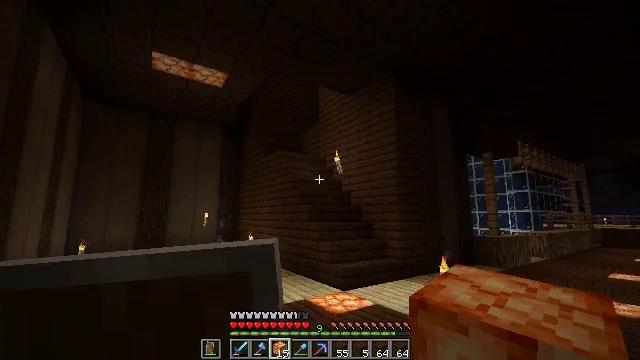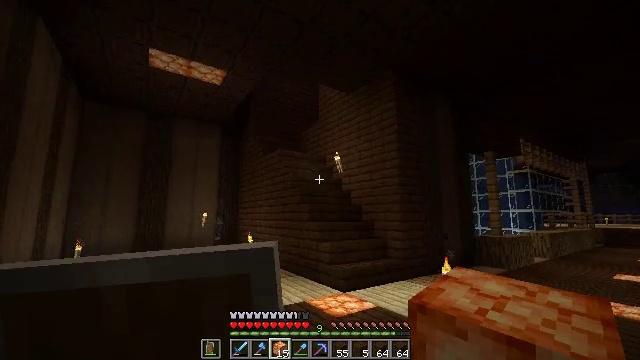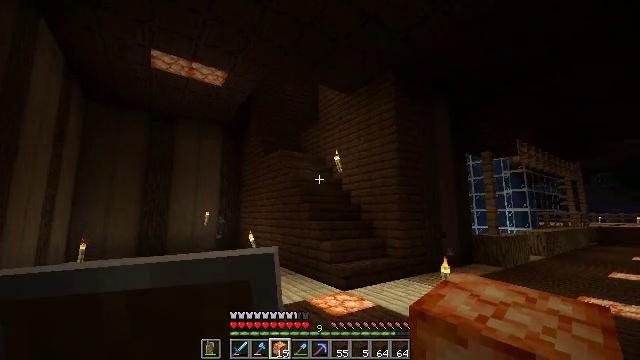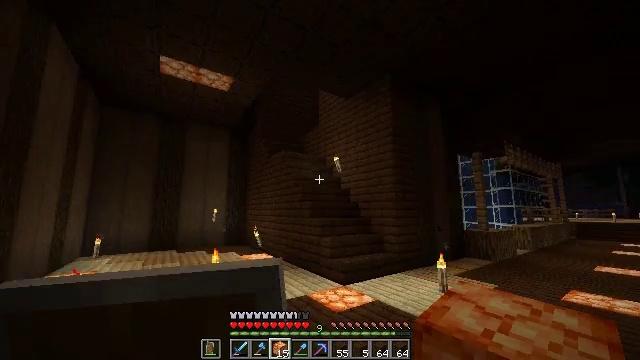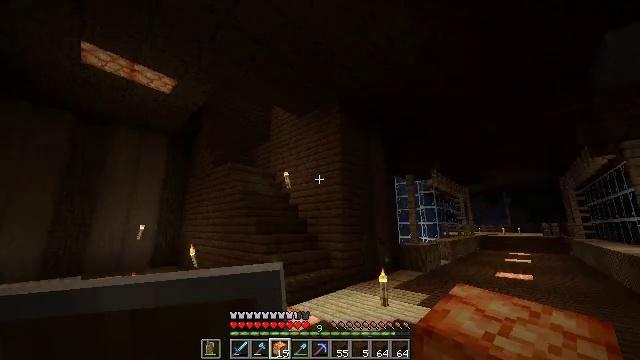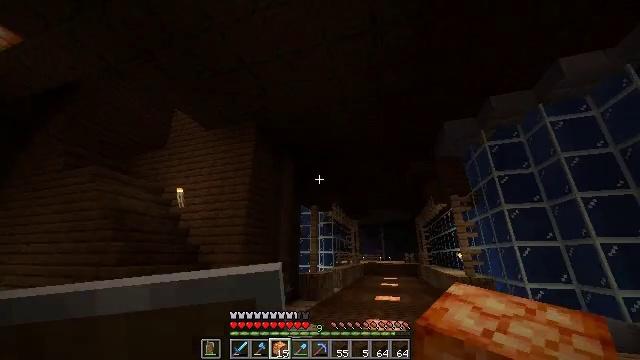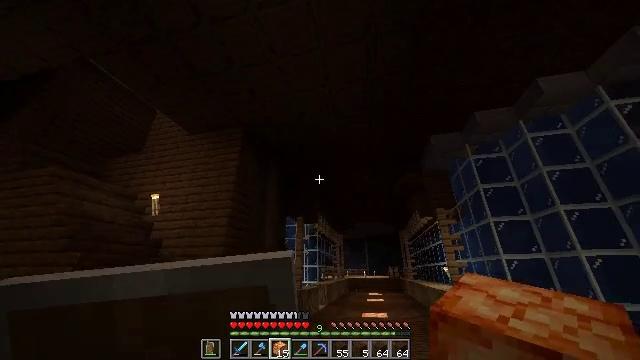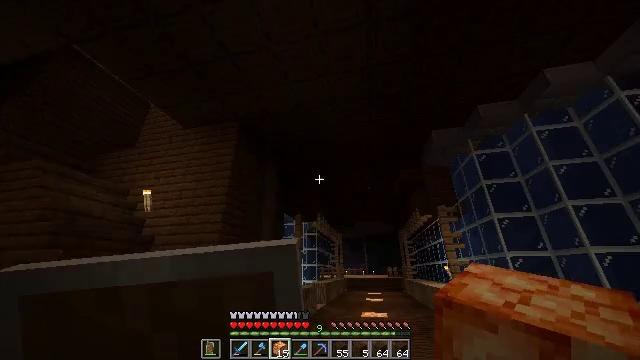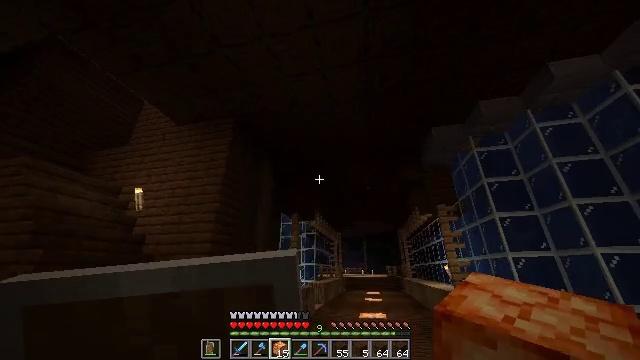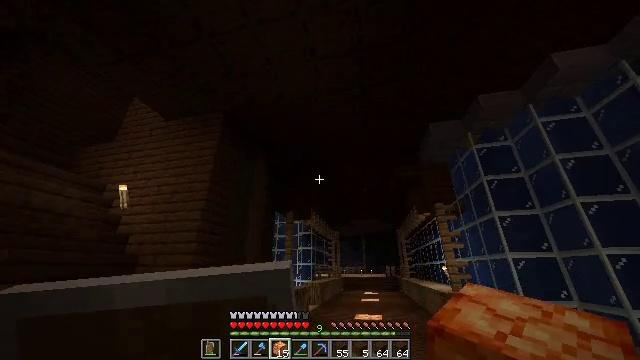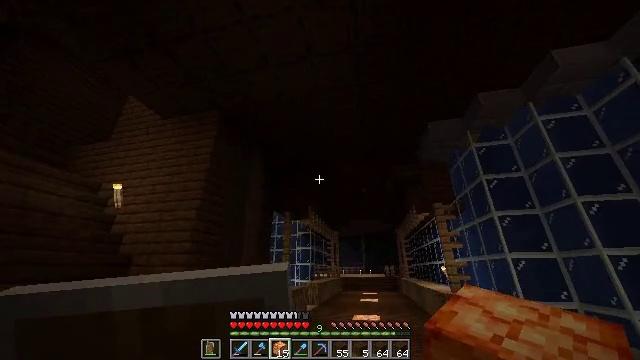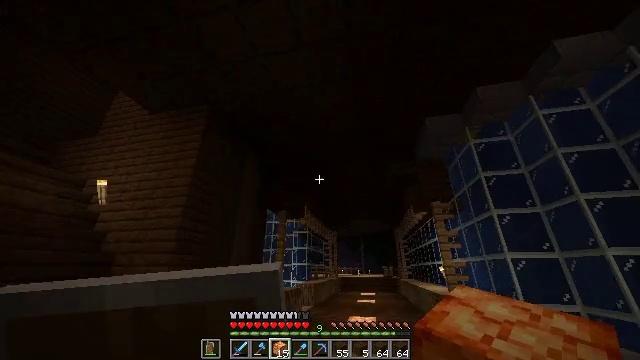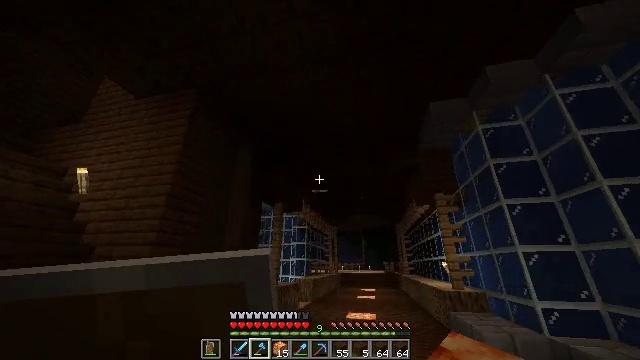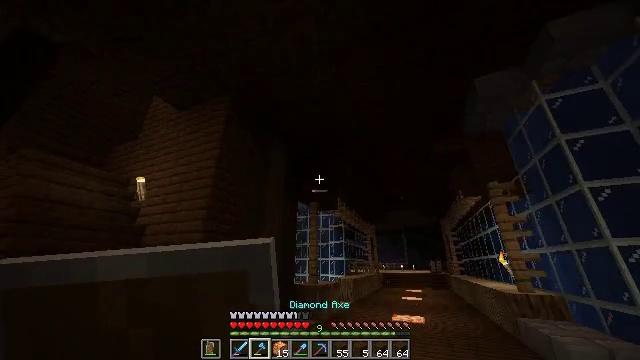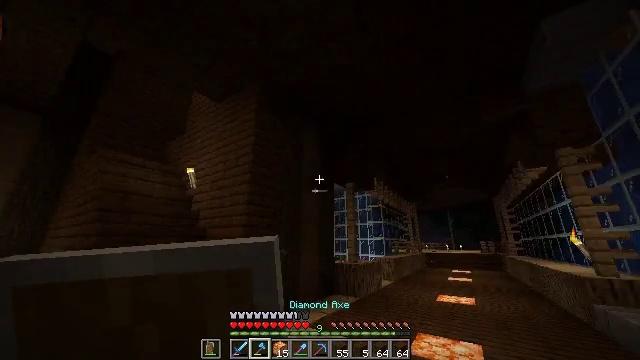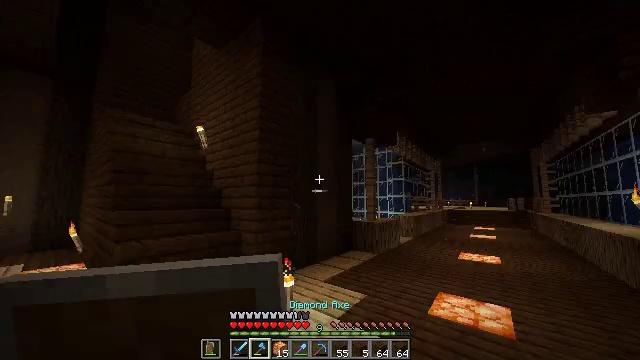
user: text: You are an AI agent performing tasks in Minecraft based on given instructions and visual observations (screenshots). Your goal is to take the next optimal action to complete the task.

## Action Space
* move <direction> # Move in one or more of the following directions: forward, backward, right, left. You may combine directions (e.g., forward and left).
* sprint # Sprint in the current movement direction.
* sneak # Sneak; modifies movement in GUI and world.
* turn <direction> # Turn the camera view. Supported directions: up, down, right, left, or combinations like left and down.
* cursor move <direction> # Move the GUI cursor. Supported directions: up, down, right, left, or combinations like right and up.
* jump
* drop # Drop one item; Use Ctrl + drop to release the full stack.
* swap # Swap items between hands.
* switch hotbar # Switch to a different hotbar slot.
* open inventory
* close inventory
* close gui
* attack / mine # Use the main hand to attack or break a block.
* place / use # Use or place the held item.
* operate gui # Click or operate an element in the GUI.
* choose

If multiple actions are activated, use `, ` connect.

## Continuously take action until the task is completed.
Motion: motion action
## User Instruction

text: Gather stripped dark oak for building.
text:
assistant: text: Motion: move forward
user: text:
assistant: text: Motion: move forward
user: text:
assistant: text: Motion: move forward
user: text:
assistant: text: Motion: move forward, turn right and up
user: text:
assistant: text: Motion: move forward, turn right and up
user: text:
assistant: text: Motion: move forward, turn right and up
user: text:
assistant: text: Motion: move forward and move right
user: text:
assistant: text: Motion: move forward and move right
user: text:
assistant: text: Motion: move forward and move right
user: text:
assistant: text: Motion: move forward and move right
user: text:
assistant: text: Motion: move forward
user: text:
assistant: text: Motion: move forward, turn down, switch to hotbar 2
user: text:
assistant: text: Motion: move forward, turn left, switch to hotbar 2
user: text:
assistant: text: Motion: move forward, turn left and down, switch to hotbar 2
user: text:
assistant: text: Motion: move forward, turn left and down
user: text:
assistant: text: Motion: move forward and move right, turn left and down
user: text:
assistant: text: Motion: move forward and move right, turn left and down
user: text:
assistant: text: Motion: move forward and move right
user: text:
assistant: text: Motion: move forward and move right
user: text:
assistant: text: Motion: move forward and move right
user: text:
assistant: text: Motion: move forward and move right
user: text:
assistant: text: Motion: move forward and move right, turn left
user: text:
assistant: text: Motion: move forward and move right, turn left
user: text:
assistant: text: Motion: move forward and move right
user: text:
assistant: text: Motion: move forward and move right, turn left
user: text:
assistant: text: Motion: move forward and move right, turn left and up
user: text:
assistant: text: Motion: move forward and move right, turn left and up
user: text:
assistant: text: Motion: move forward and move right, turn up
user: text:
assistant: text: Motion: move forward and move right
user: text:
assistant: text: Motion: move forward and move right, turn left